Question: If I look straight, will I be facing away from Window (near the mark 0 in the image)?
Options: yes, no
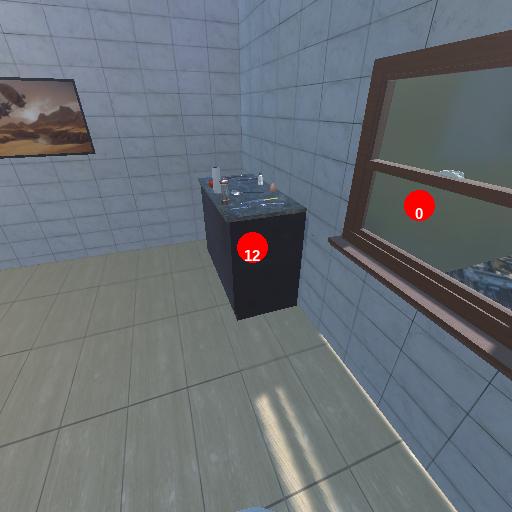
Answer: yes